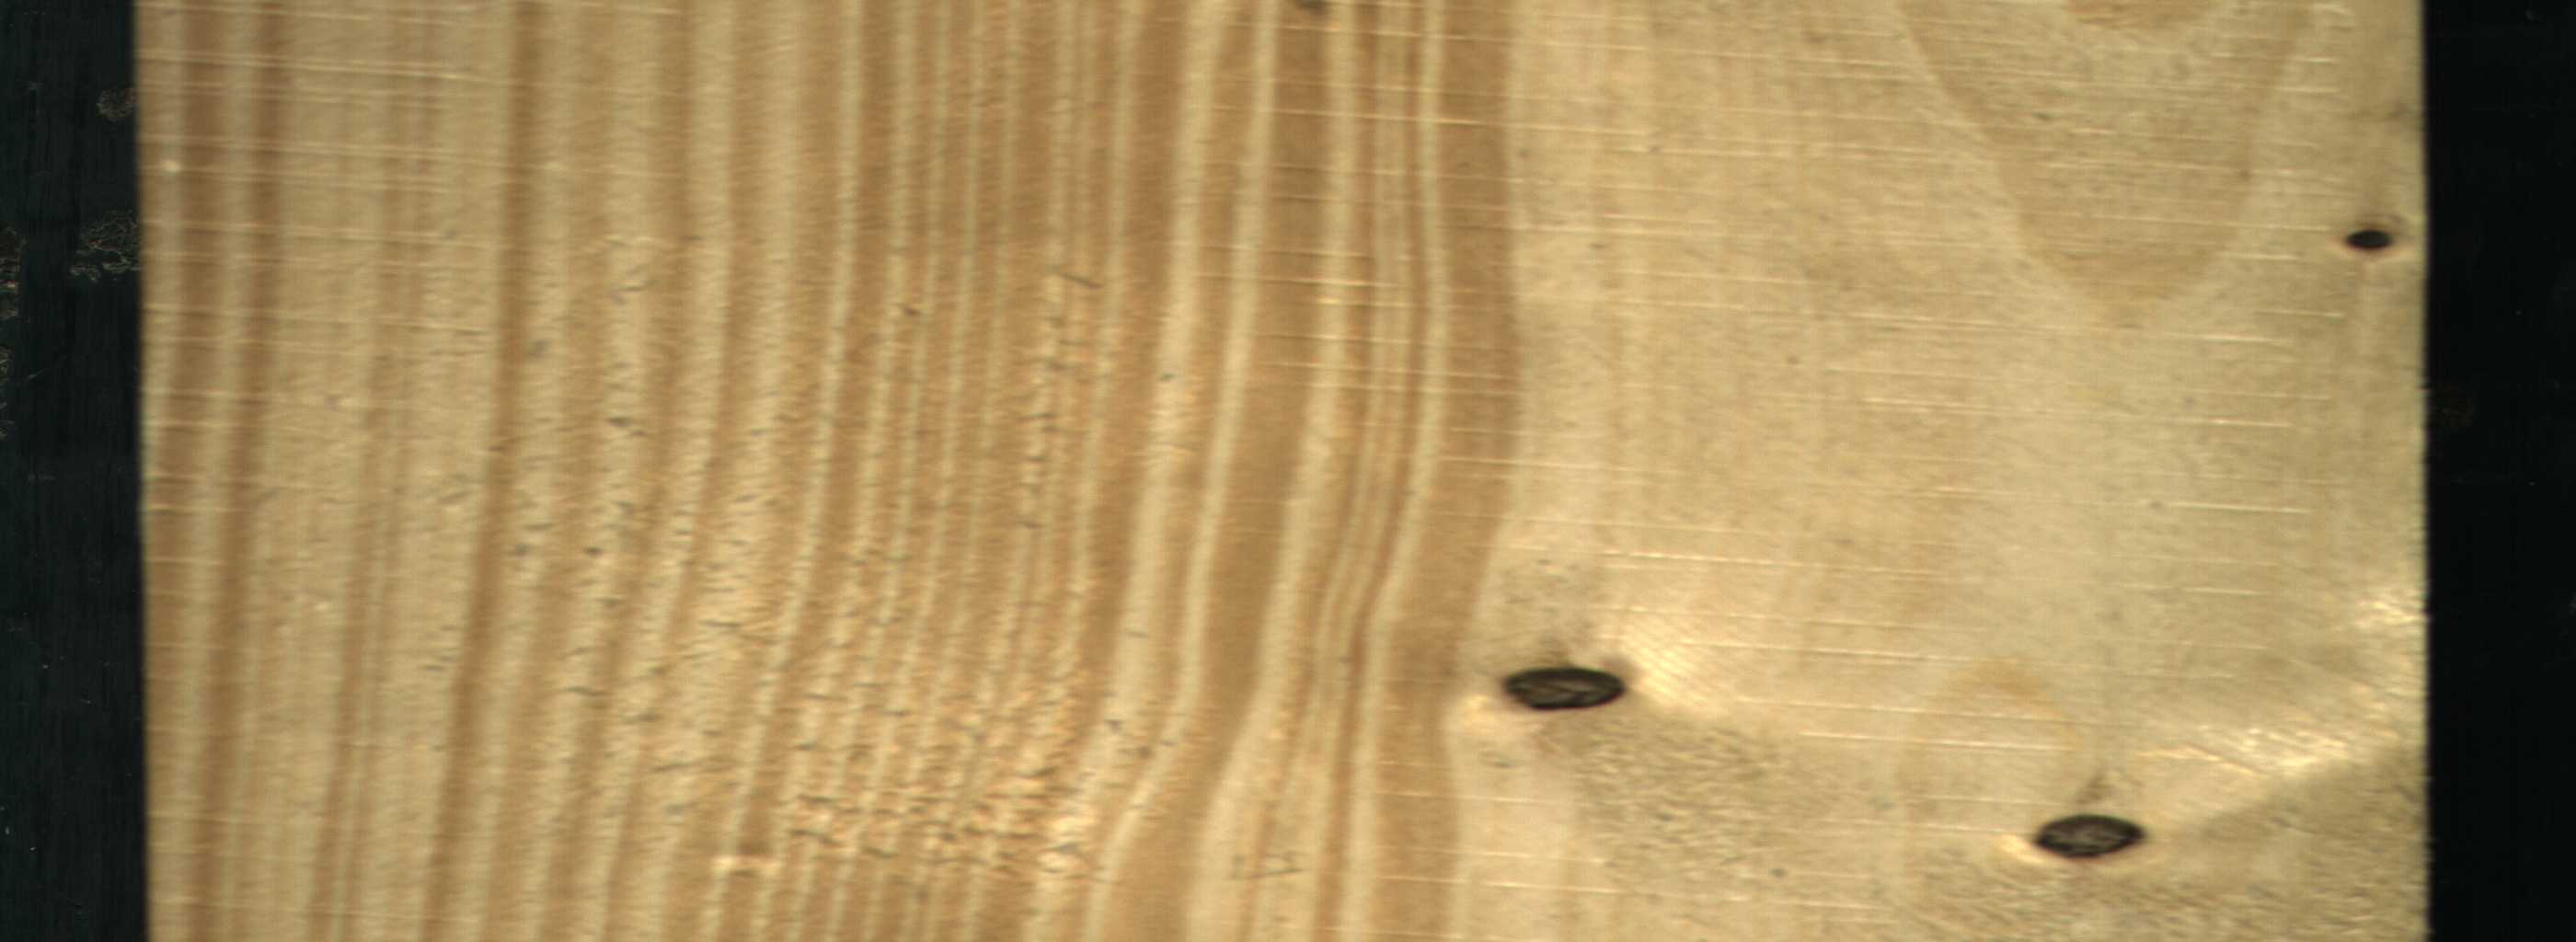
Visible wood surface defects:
Dead_Knot
Dead_Knot
Dead_Knot